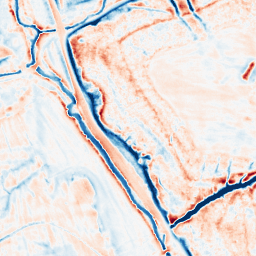
Category: multiscale
Decomposition family: dog_multiscale
Decomposition parameters: sigma_ratio: 2
n_scales: 3
base_sigma: 0.5
Upsampling method: sinc_hamming
Upsampling parameters: scale: 4
kernel_size: 16
Upsampling scale: 4